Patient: sex M, age 67
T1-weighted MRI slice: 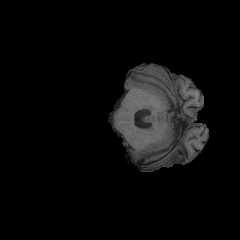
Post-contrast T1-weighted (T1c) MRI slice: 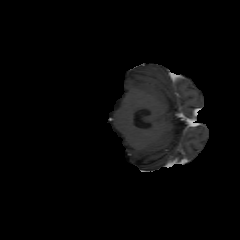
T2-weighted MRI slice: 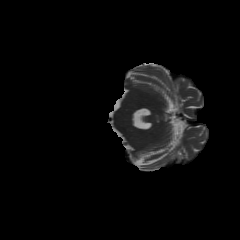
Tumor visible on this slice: no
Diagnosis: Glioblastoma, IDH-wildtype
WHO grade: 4